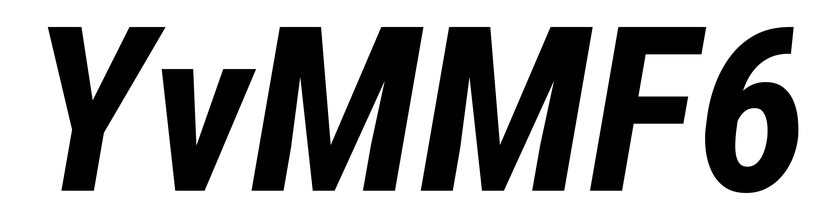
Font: Roboto-Italic_Condensed_Bold_Italic